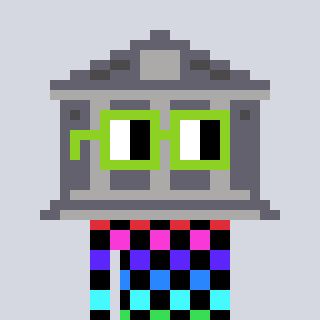
a pixel art character with square light green glasses, a bank-shaped head and a peachy-colored body on a cool background